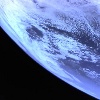
Label: cloud